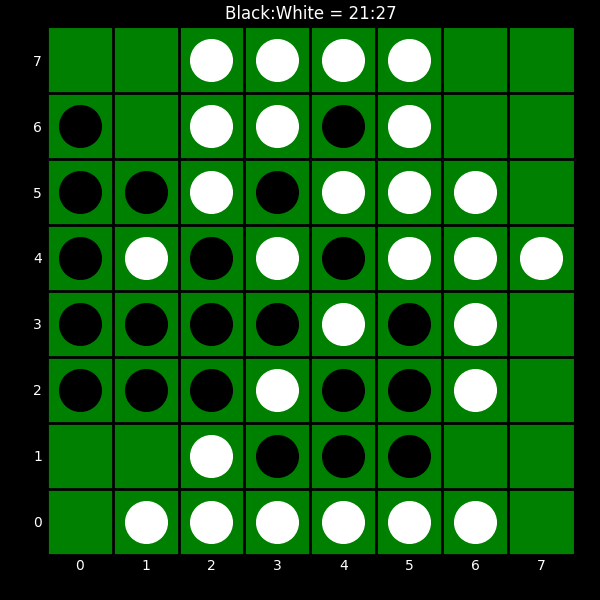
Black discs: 21
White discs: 27